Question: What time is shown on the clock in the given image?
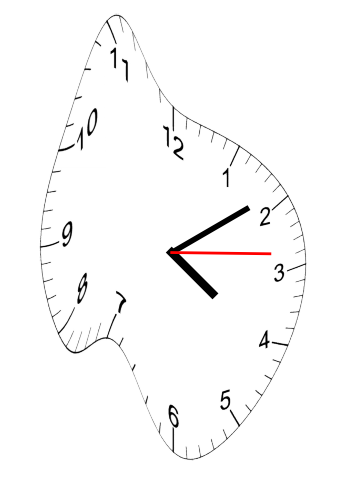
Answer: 04:09:14